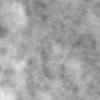
Label: no_change